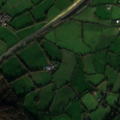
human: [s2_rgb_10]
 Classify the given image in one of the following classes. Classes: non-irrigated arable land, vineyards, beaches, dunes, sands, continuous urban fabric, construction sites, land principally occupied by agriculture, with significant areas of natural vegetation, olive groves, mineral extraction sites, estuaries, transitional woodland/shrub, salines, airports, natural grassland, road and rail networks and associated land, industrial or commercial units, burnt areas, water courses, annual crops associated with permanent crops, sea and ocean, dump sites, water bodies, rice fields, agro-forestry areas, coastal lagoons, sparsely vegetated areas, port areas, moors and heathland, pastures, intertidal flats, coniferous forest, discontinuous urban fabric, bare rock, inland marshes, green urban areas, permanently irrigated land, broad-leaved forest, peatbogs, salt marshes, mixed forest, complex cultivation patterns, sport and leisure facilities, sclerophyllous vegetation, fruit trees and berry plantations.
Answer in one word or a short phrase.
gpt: road and rail networks and associated land, pastures, mixed forest